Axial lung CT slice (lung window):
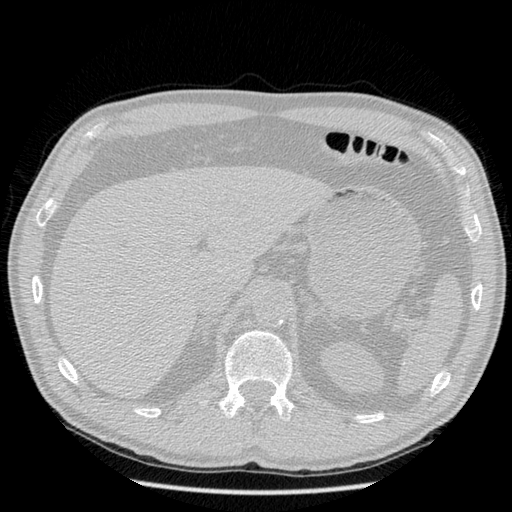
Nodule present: no